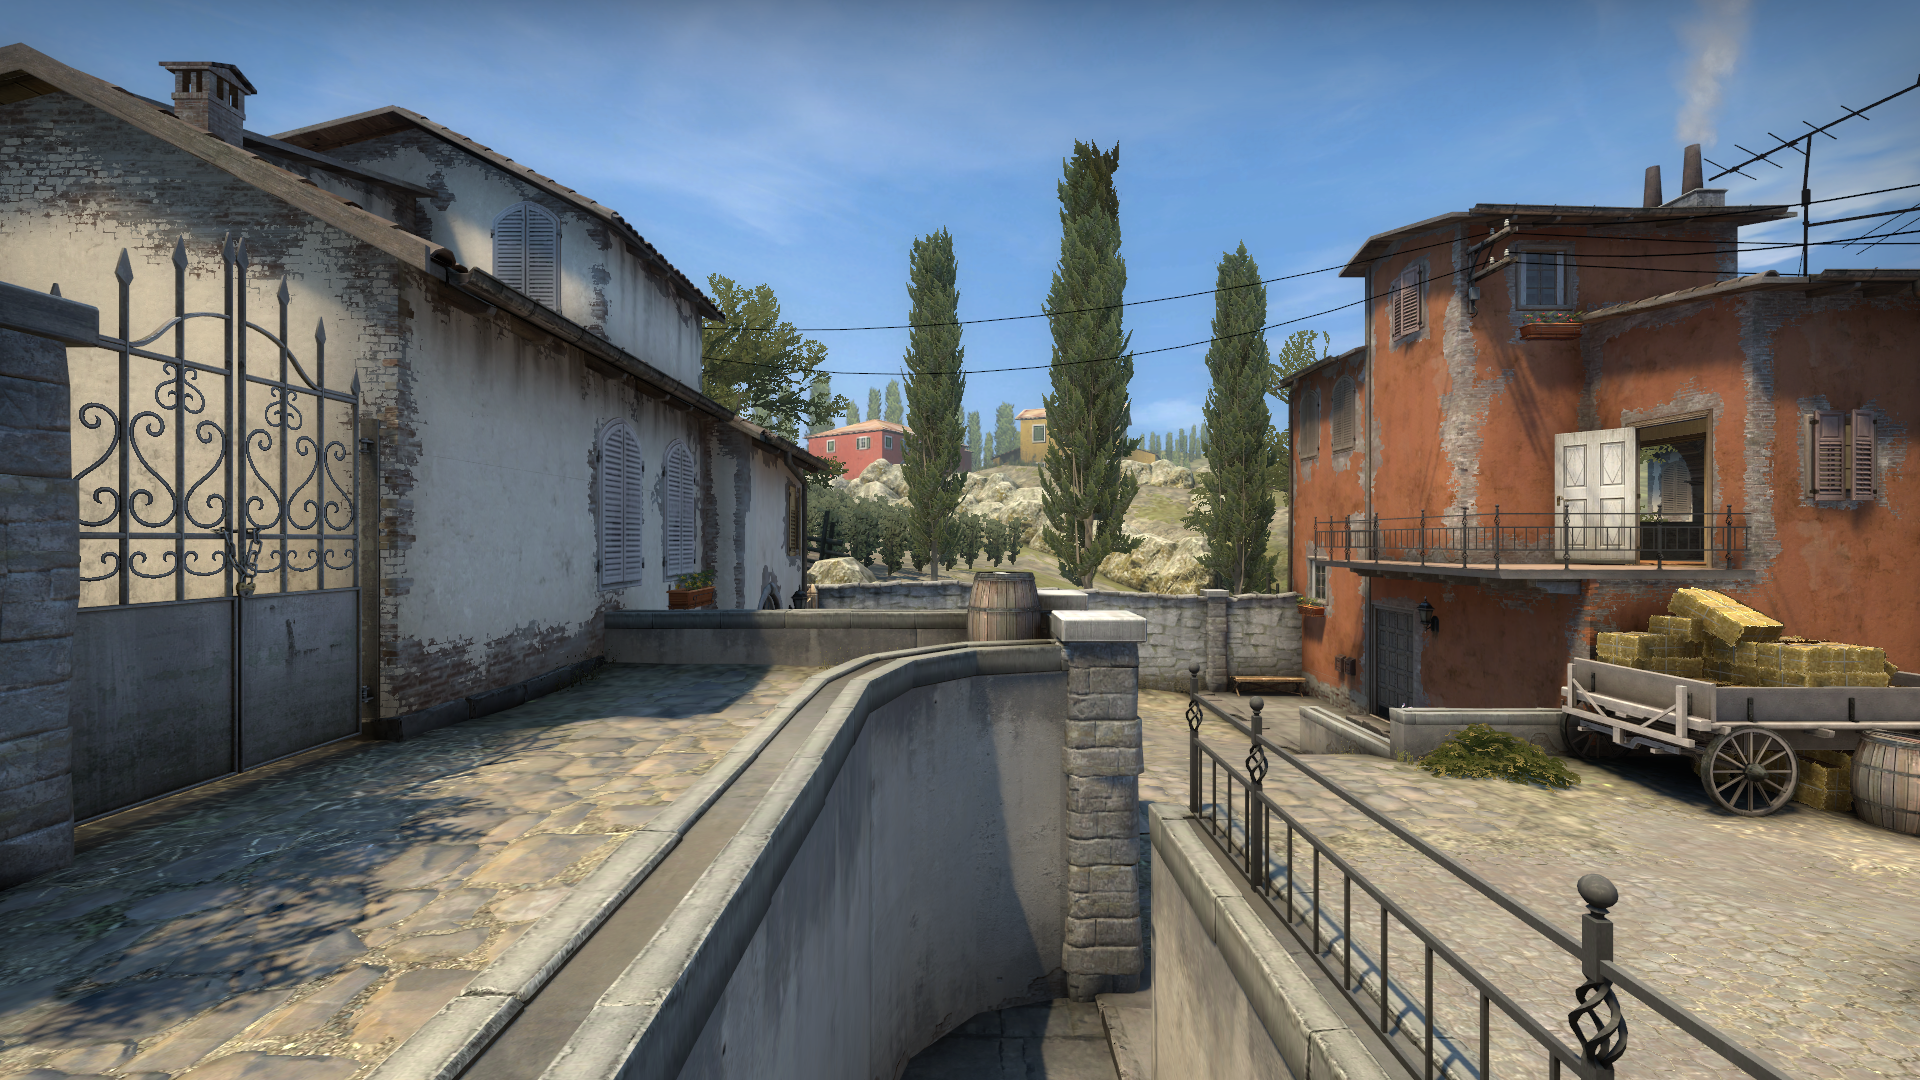
Map: de_inferno